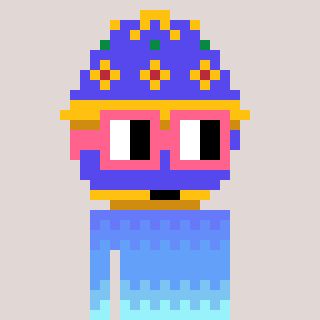
a pixel art character with square pink glasses, a faberge-shaped head and a gunk-colored body on a warm background